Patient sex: M
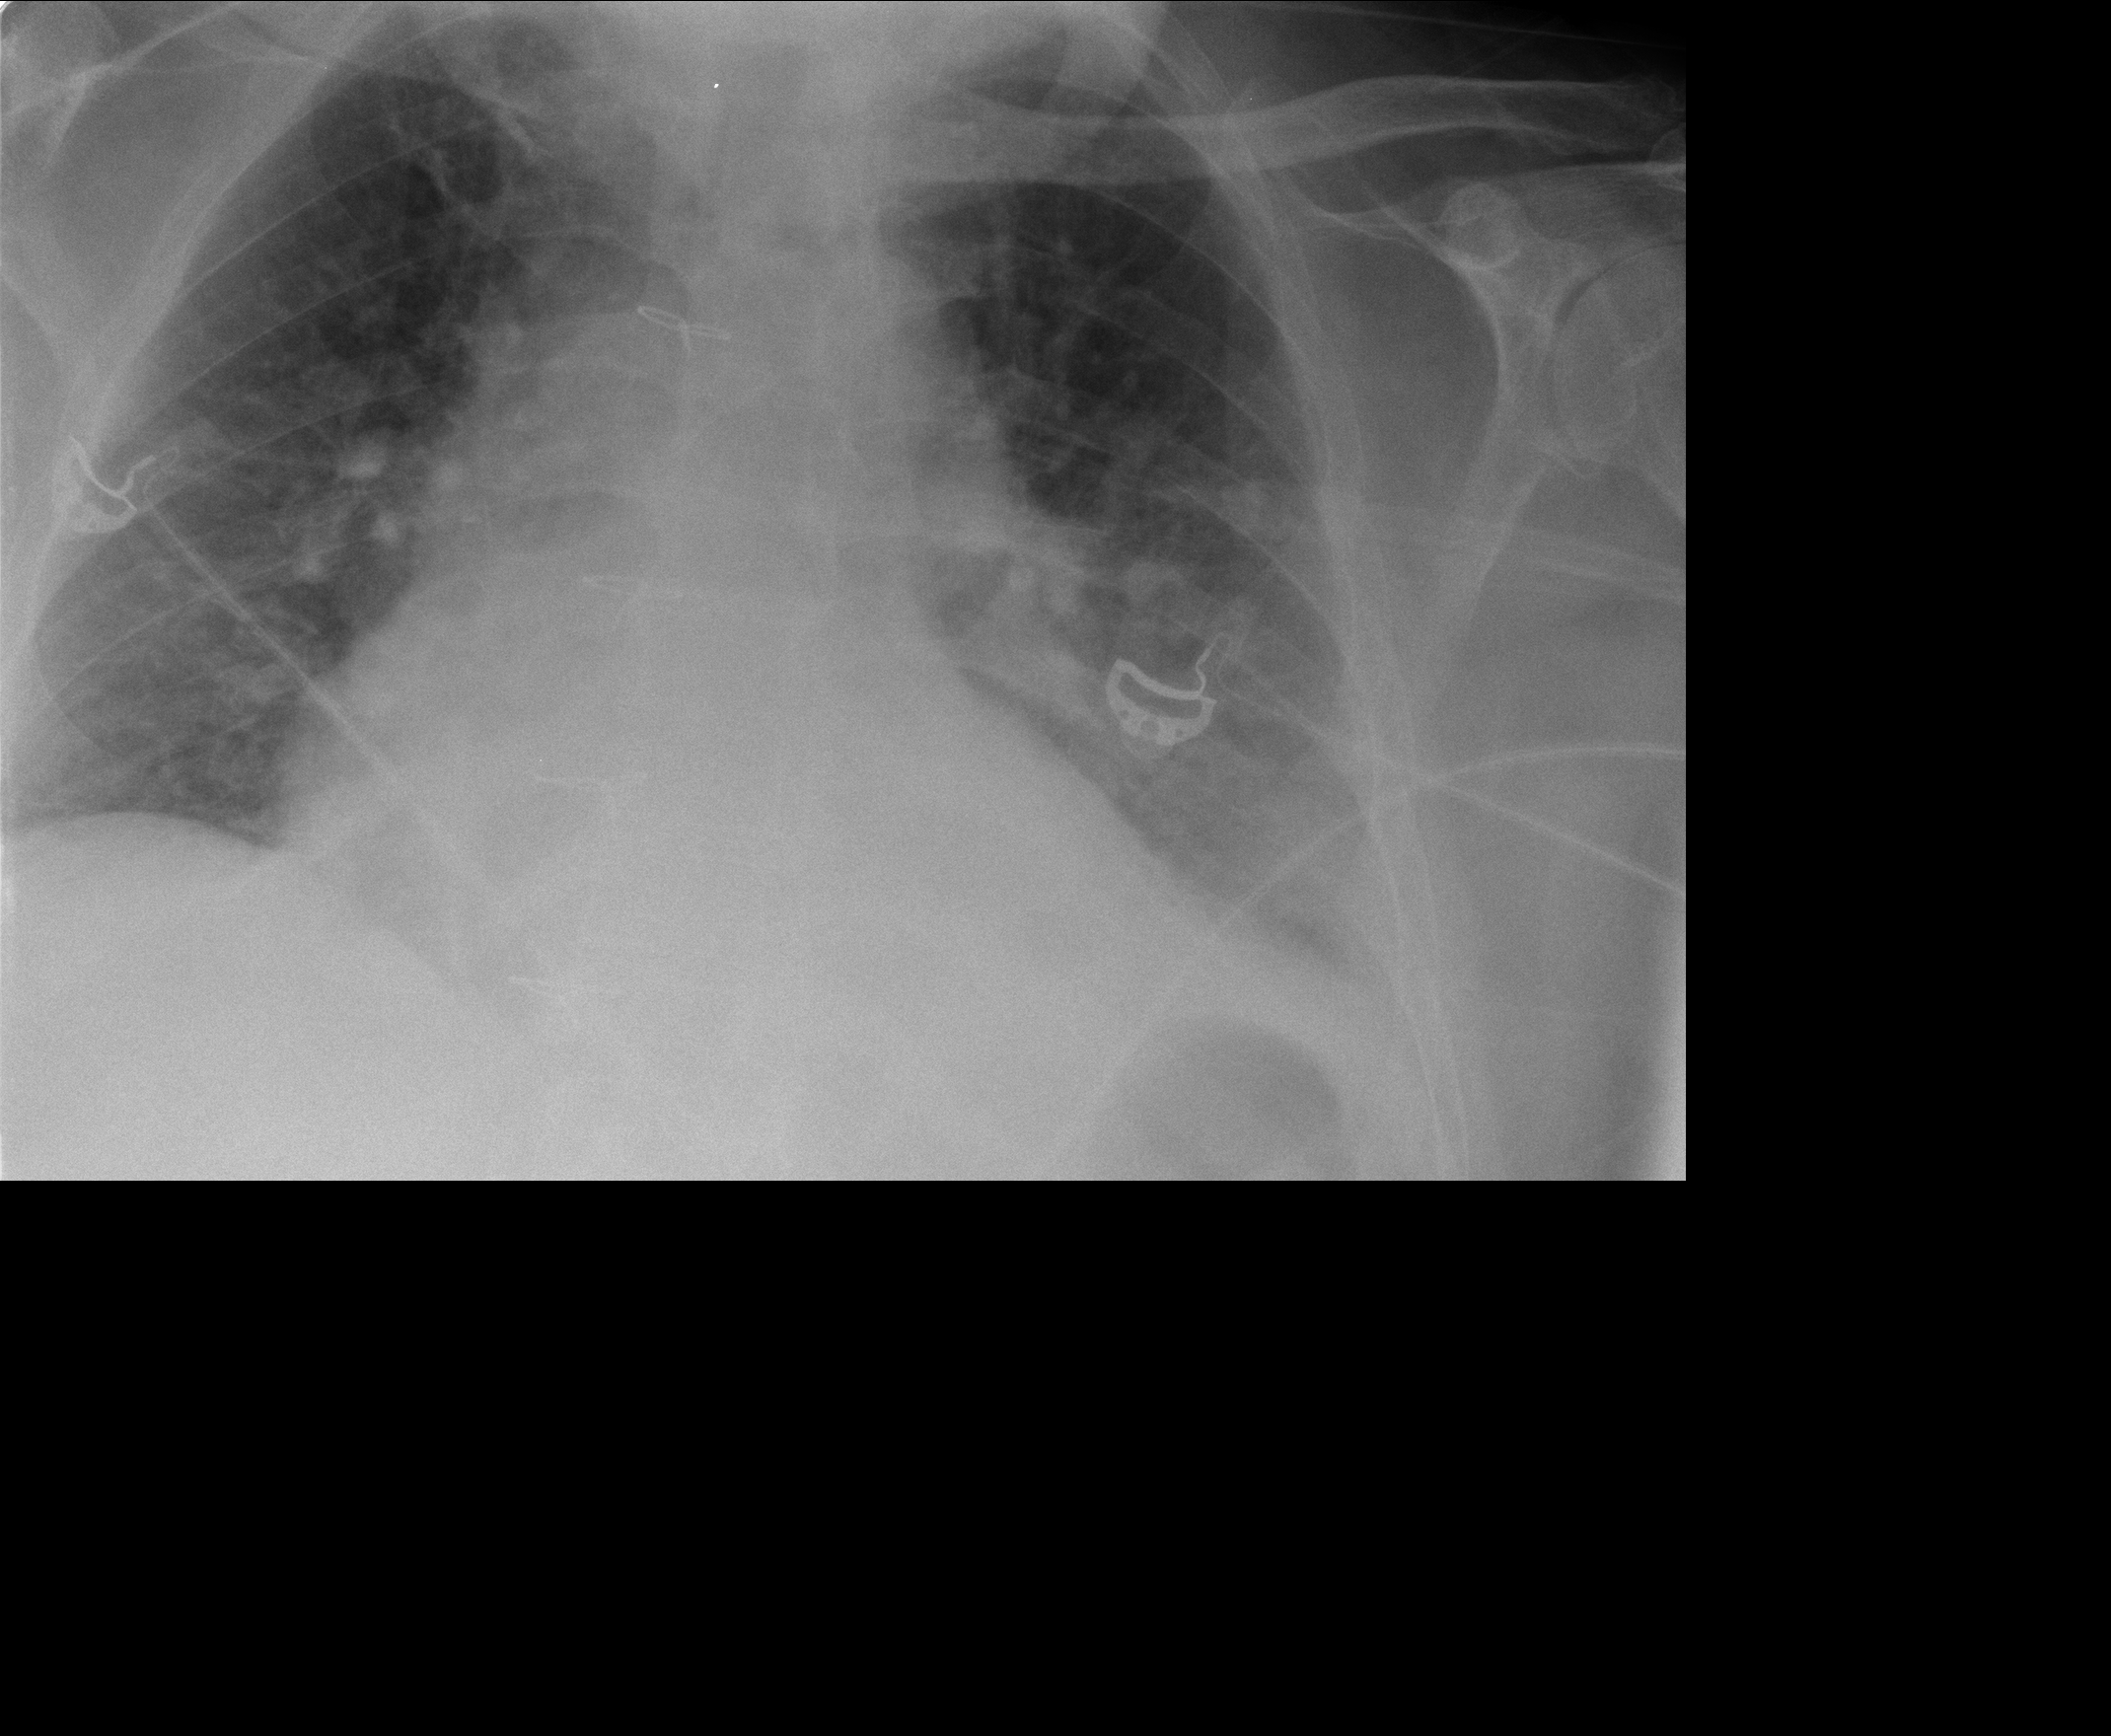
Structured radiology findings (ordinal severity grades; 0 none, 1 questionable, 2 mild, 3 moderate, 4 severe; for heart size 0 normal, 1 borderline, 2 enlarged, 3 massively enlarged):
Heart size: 2
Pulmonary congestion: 0
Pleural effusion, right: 0
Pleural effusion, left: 0
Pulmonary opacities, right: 0
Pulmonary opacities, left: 0
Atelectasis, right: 0
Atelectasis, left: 2